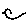
Label: bird